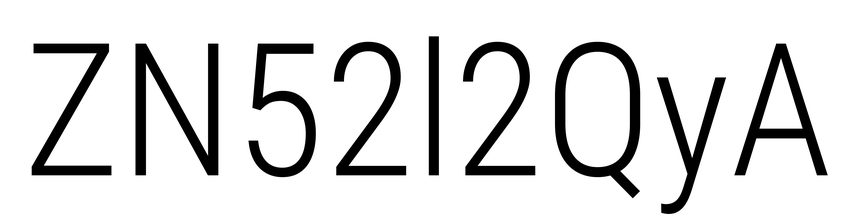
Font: Roboto_Condensed_Light